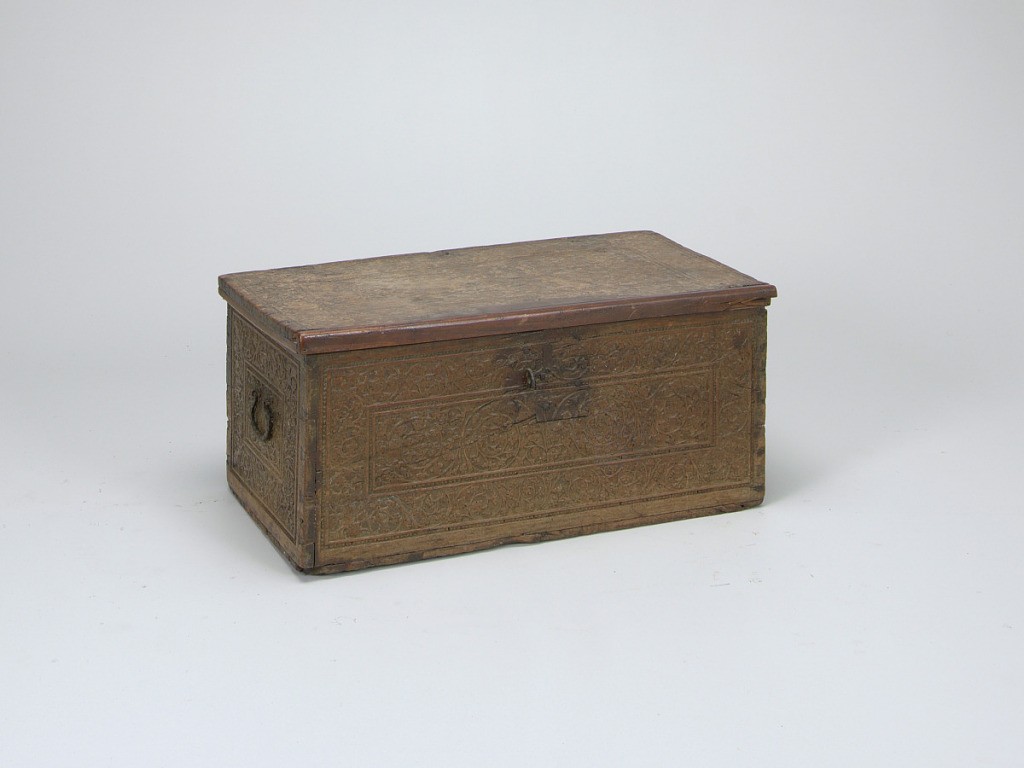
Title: Chest
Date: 16th century
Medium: wood, wrought iron
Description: Carved wooden chest